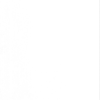
Label: dusty